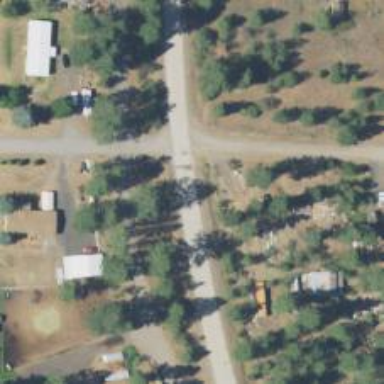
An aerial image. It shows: Abandoned railway intersecting residential road.